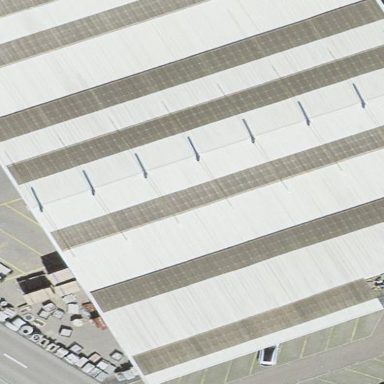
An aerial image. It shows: Industrial building.